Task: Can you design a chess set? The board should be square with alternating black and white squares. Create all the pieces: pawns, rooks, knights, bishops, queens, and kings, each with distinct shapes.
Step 302:
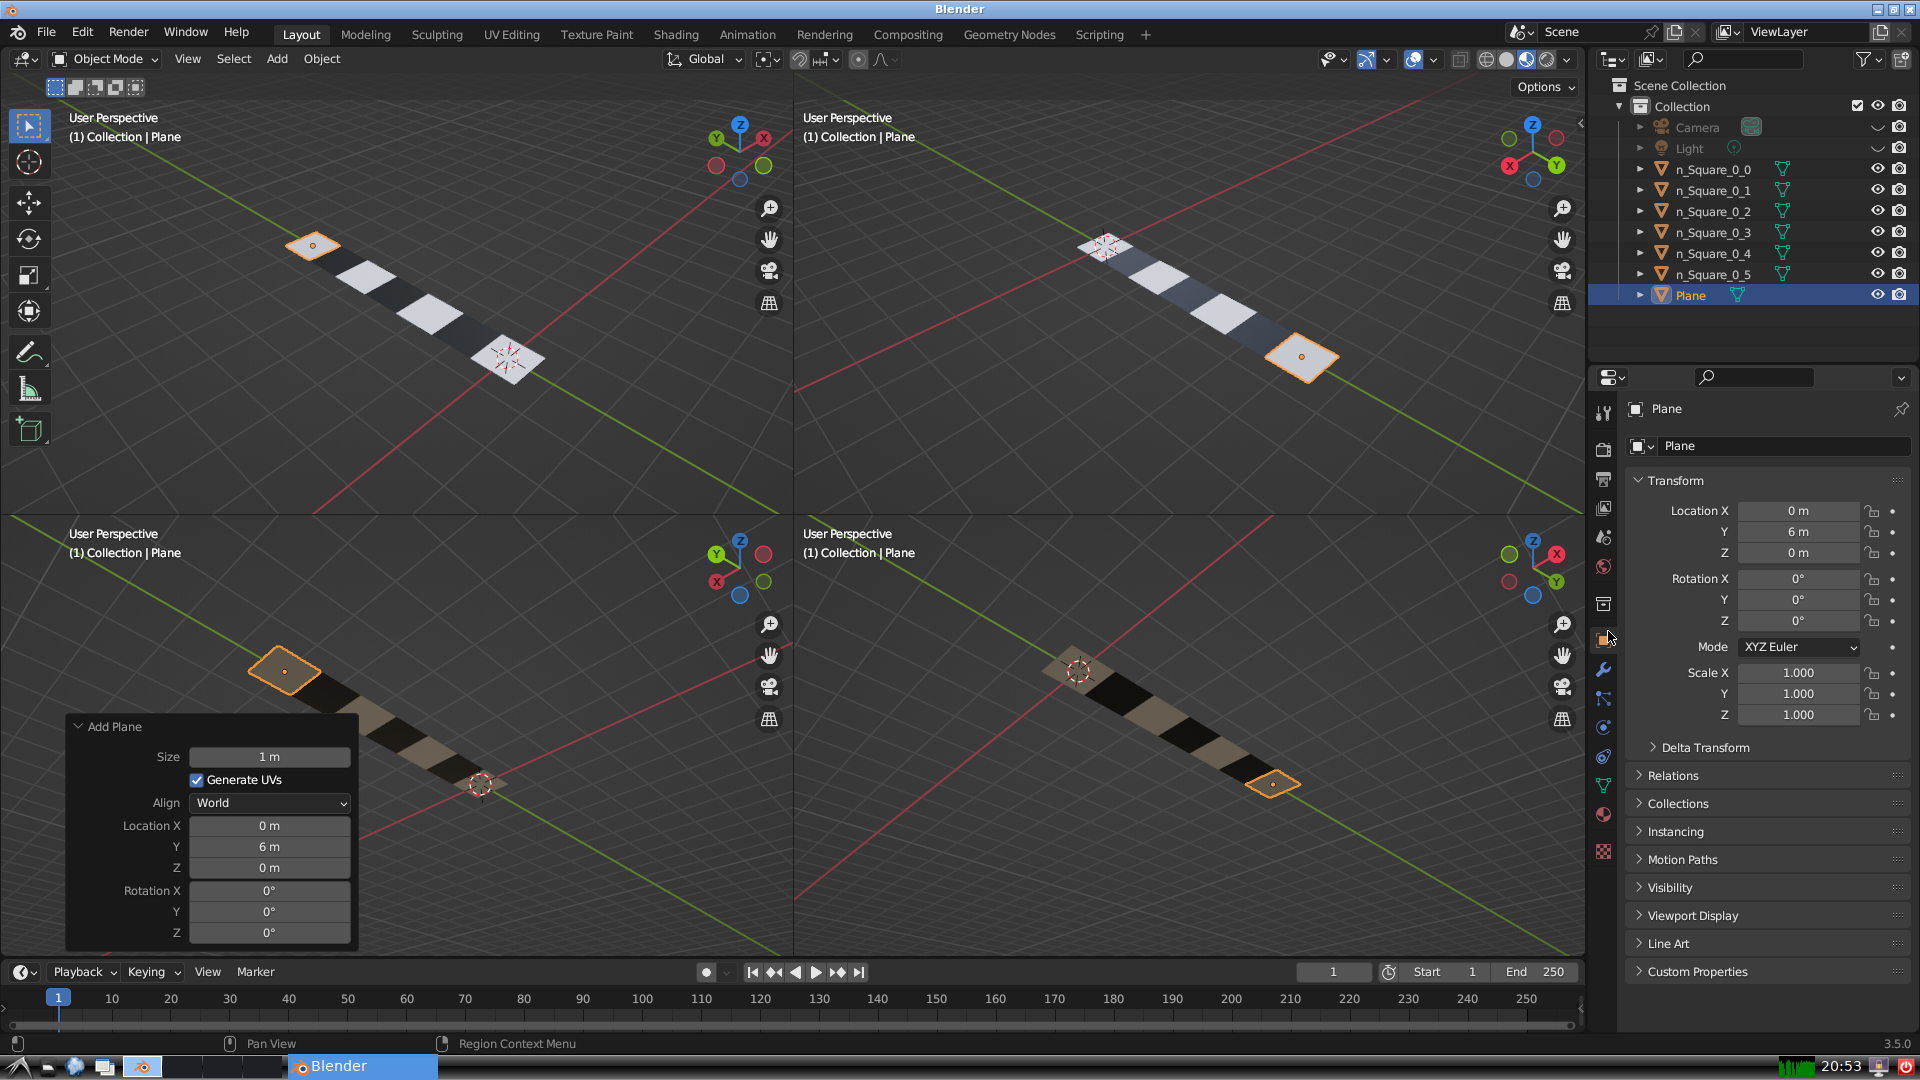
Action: {"mouse_move": [1732, 445]}